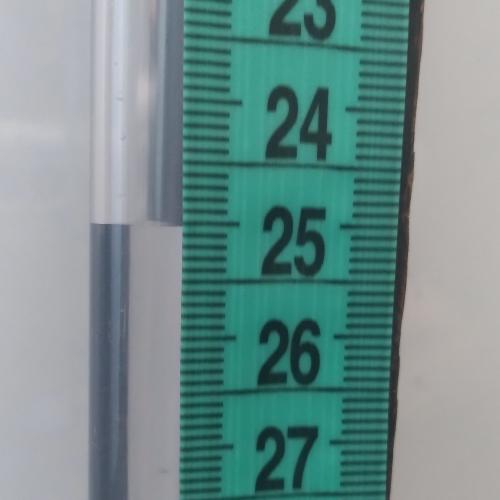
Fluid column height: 25.0 cm